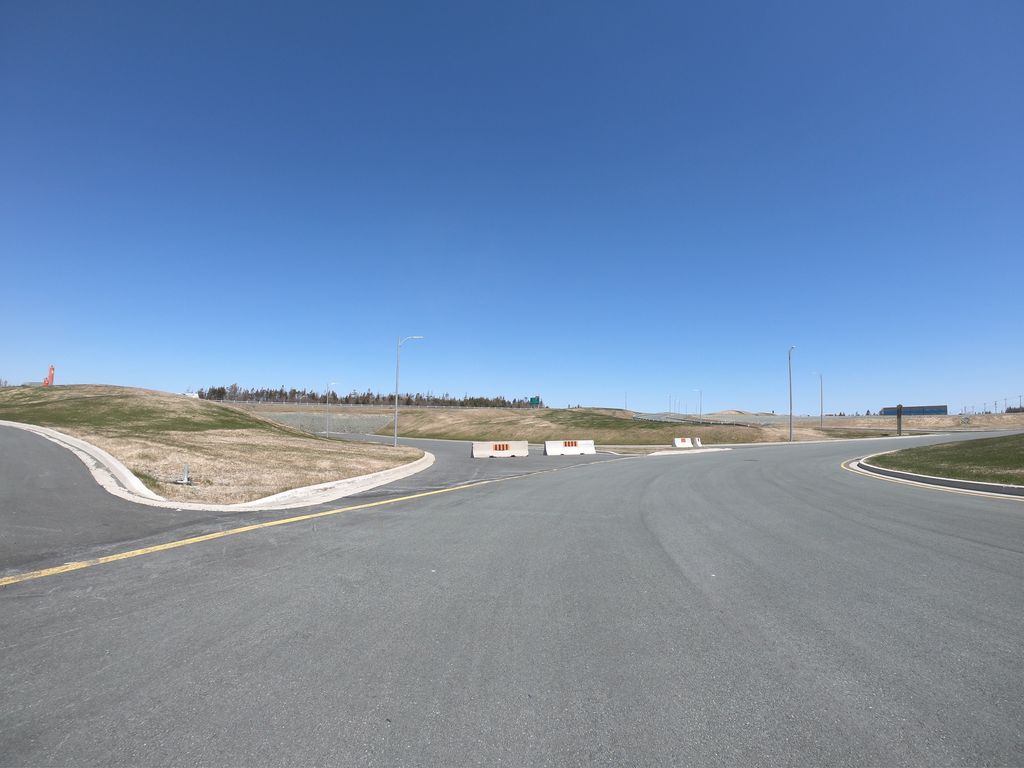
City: st_johns